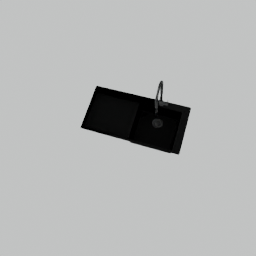
Label: appliances